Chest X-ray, PA view. Patient: 39 years old, sex F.
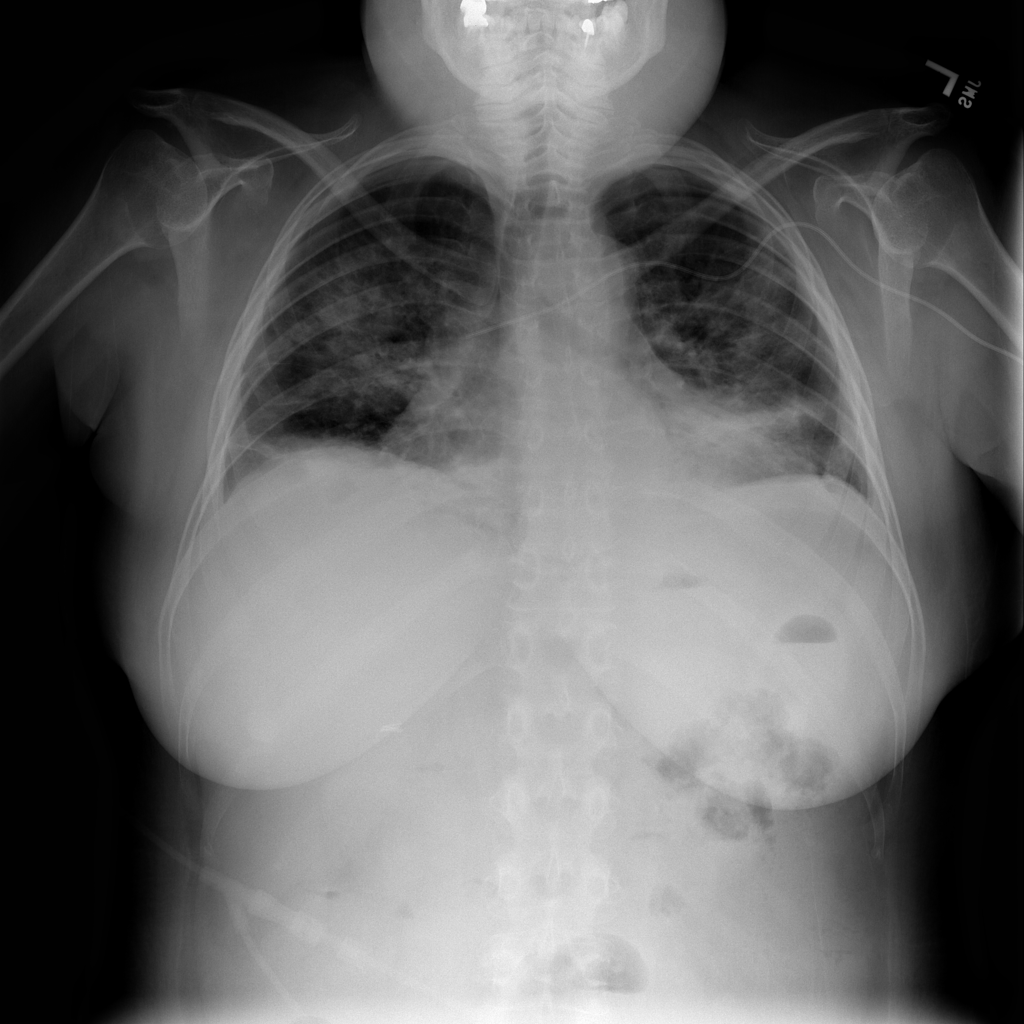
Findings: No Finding